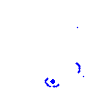
Particle: proton